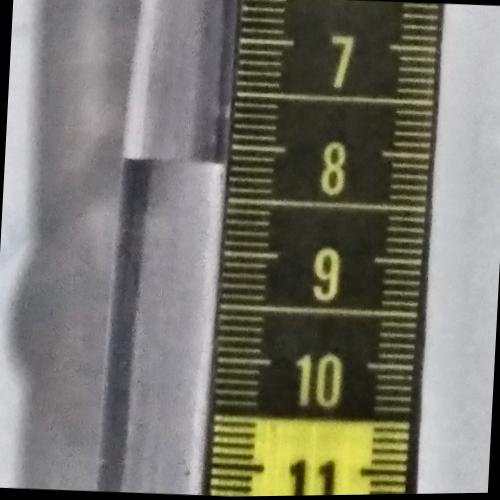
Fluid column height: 8.2 cm